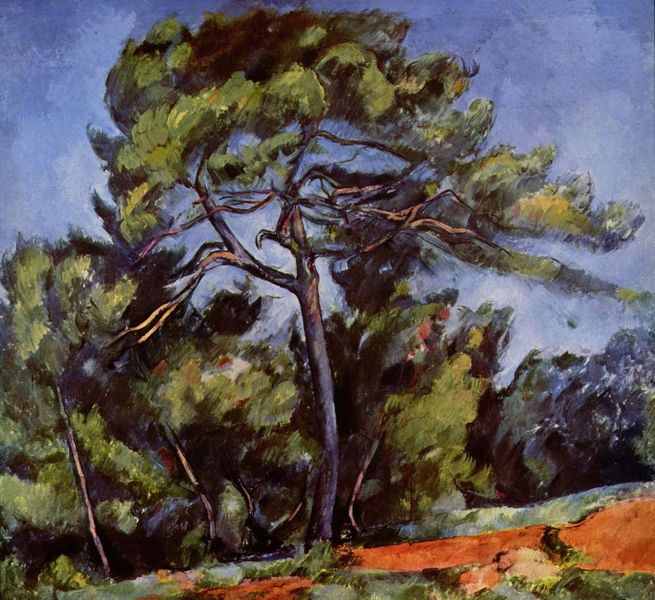
Titel: Die große Kiefer
Künstler: Paul Cézanne
Standort: Sao Paulo
Institution: Museu de Arte Moderna de Sao Paulo
Schlagwörter: baum, berg, blau, blätter, dunkel, felsen, gemälde, himmel, laub, schatten, weiß, wolken, baumstämme, bäume, cezanne, grün, impressionismus, landschaft, ocker, äste, bewegung, braun, bunt, frankreich, grau, hell, licht, orange, schwarz, ölbild, gras, rasen, rot, schnee, weg, wiese, expressionismus, malerei, öl, ast, baumstamm, erde, feld, horizont, hügel, natur, stamm, wind, zweige, büsche, pfad, sonne, boden, pflanze, pflanzen, krone, wald, stilleben, bewegt, farbig, sommer, strand, moderne, abhang, heiß, abstrakt, berge, farben, gebirge, gipfel, hang, hitze, sonnenlicht, farbe, lila, herbst, oliv, constable, luft, sturm, stürmisch, unwetter, duktus, baumkrone, baumkronen, menschenleer, waldrand, provence, erdboden, zweig, strich, nadelbaum, malduktus, pinselstrich, diagonal, baumgruppe, kiefer, geäst, struktur, gehölz, nadelbäume, kiefern, paul cézanne, nadeln, pinien, leuchtend, pinie, mediterran, mittelmeer, olivgrün, kronen, abschüssig, linde, wolke, mediteran, blu, mauer, meiterran, buam